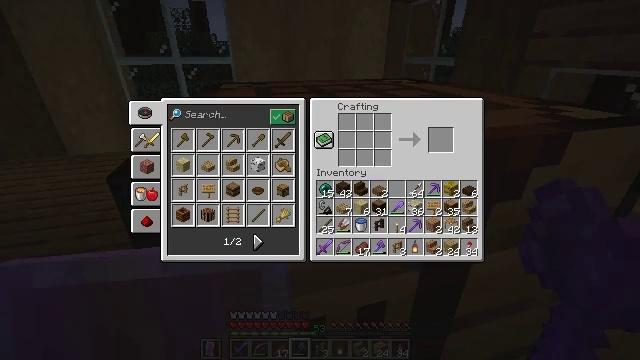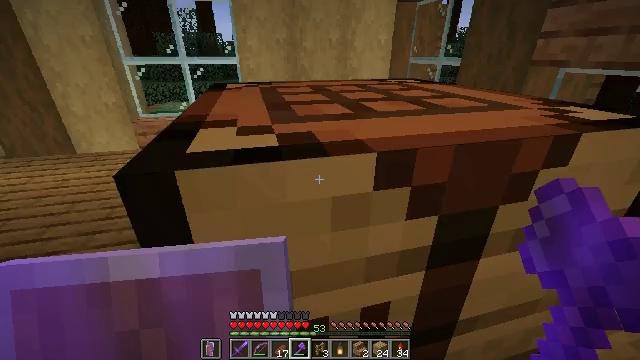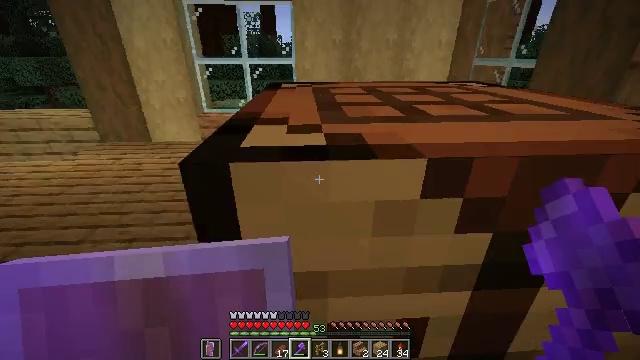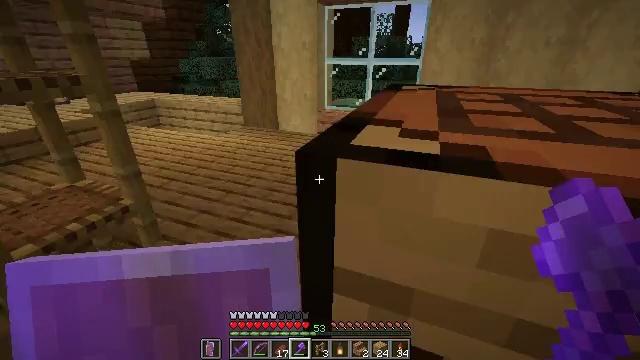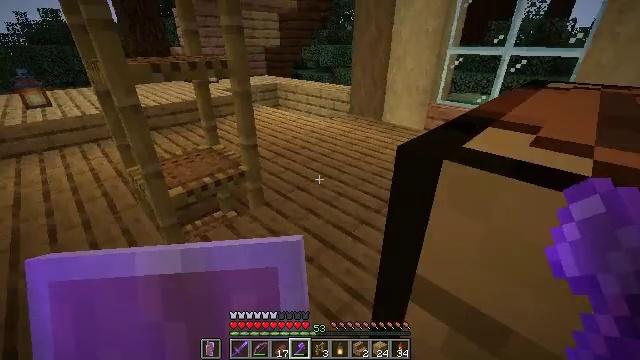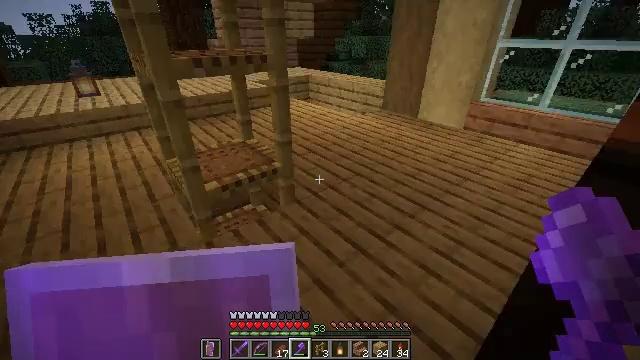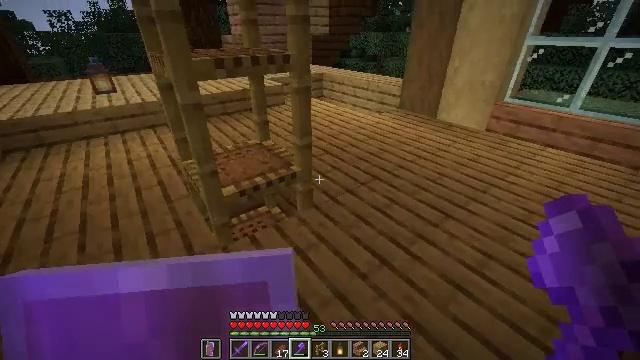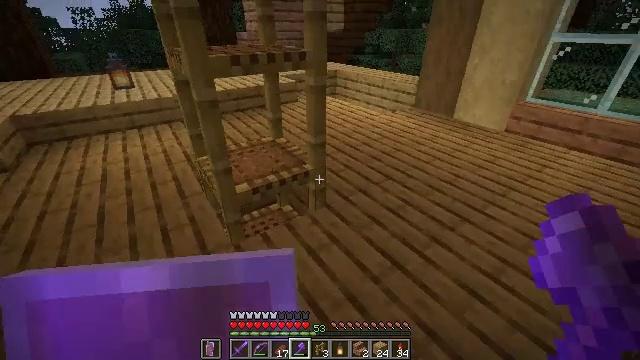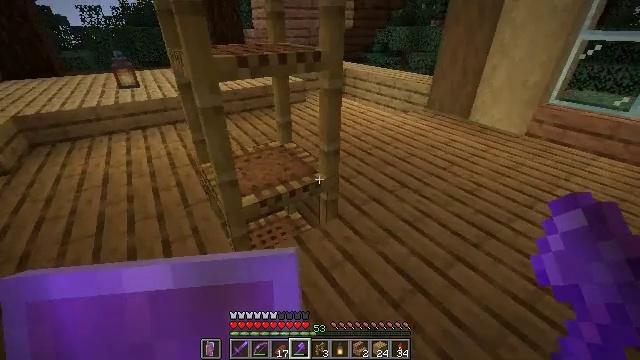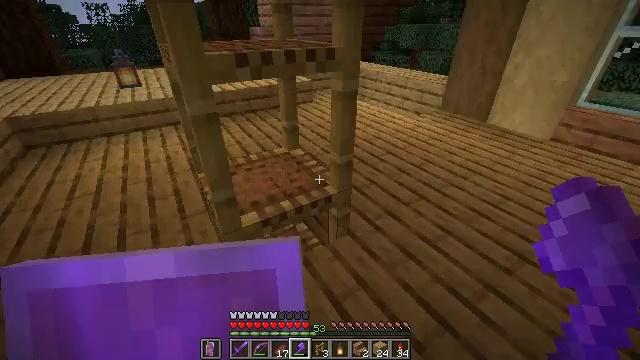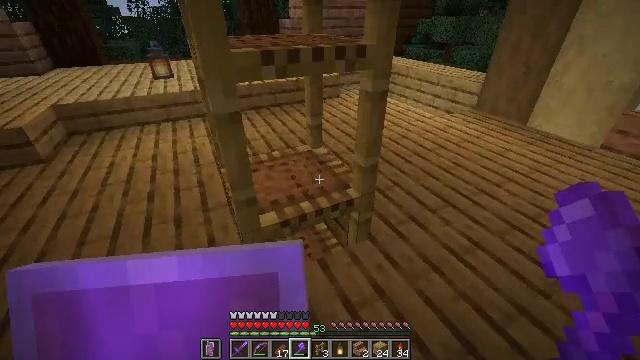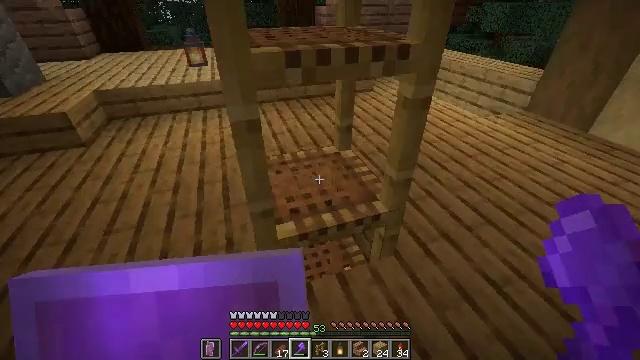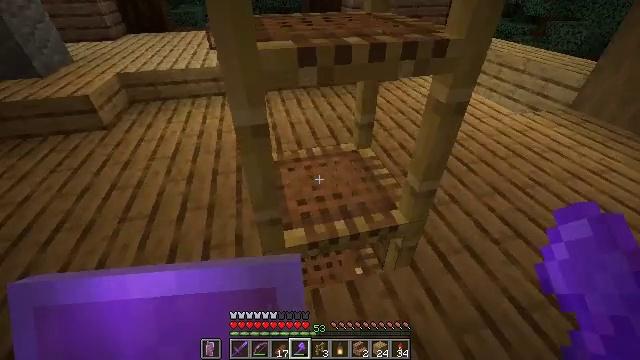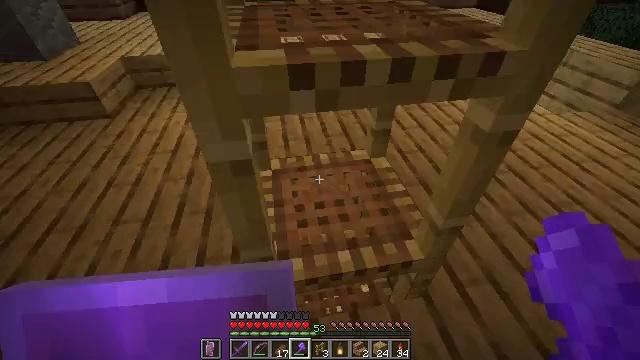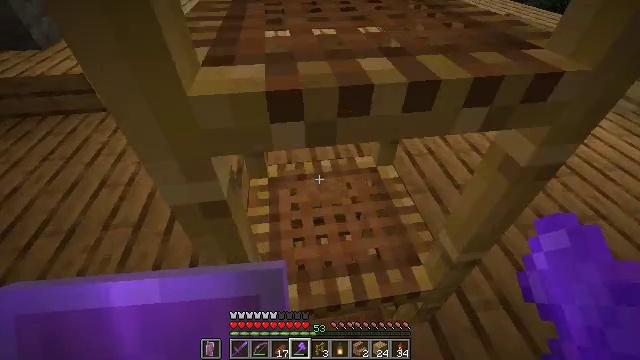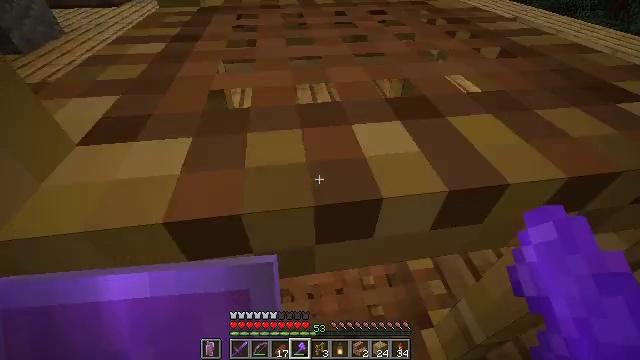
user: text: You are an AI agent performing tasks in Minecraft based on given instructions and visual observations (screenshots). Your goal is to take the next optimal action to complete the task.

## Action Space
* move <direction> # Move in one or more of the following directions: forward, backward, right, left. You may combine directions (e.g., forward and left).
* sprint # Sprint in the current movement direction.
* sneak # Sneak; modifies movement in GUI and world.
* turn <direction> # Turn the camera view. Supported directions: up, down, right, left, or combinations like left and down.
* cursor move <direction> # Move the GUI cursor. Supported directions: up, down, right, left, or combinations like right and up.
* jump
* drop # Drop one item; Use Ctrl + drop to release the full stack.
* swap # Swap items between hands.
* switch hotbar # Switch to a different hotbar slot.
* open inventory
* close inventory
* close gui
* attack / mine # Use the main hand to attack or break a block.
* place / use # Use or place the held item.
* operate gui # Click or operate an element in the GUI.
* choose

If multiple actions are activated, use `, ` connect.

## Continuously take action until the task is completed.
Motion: motion action
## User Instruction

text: Craft the glass pane.
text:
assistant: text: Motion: turn left
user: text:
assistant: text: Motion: turn left
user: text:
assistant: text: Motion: turn left
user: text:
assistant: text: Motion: move forward, turn left and down
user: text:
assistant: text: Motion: move forward, turn left and down
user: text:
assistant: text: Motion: move forward, turn left
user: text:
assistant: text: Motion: move forward, turn left
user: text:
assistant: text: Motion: move forward, turn left
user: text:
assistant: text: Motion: move forward, turn left
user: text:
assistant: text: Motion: move forward, turn left and down
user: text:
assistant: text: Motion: move forward, turn left and down
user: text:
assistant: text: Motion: move forward, turn left and down
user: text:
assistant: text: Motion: move forward, turn left and down
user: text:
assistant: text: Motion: move forward, turn left and down
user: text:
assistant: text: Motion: move forward
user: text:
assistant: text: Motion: move forward
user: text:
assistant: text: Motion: move forward
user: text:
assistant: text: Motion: move forward
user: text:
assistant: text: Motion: move forward
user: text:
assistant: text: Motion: move forward, turn right and down
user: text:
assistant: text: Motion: turn right and down
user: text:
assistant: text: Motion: turn right and down
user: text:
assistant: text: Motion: turn down
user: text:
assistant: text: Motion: sneak
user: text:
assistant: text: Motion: sneak
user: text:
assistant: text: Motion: sneak
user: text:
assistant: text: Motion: sneak
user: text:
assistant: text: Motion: sneak
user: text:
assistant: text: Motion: sneak
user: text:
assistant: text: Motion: sneak